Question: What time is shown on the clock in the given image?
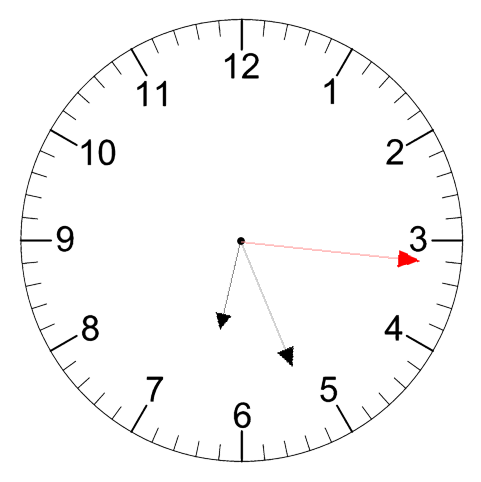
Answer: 06:26:16